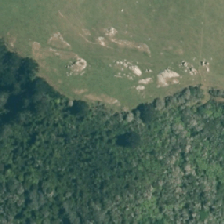
Land cover: indigenous_forest